Question: Count the number of objects in the diagram.
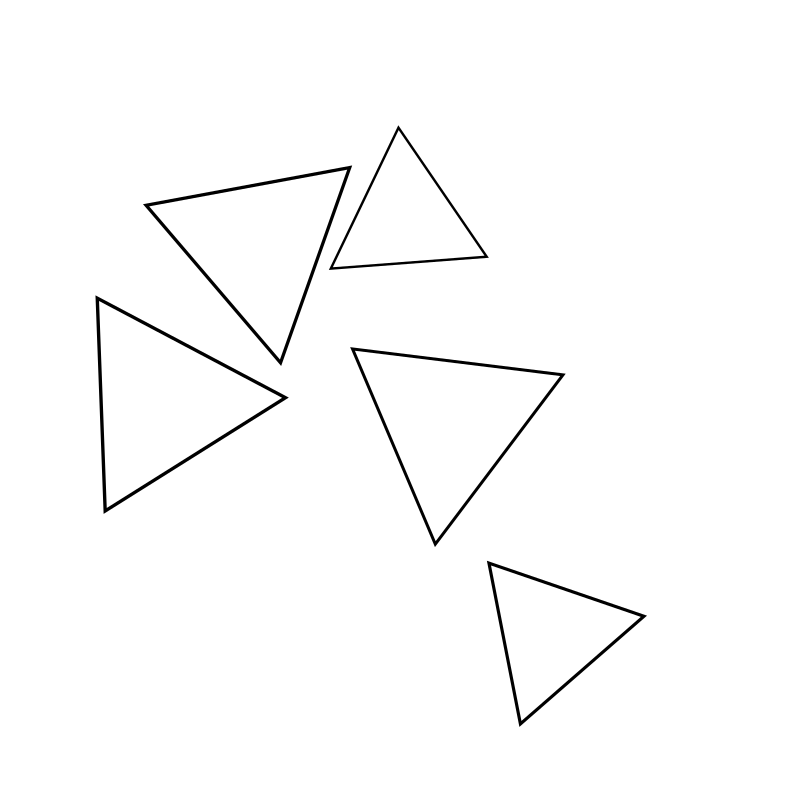
Answer: 5